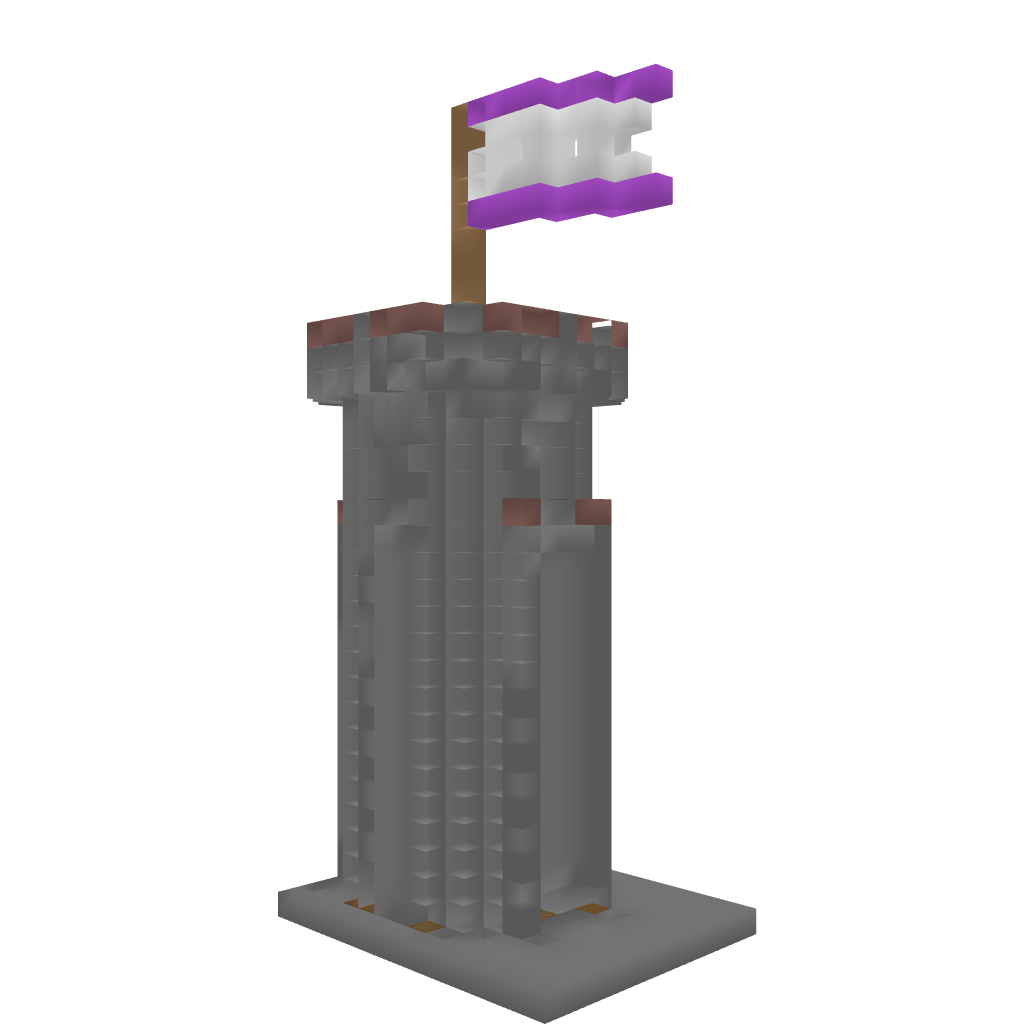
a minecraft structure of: Fort Tower high quality